Field crop: maize
Growth stage: 2
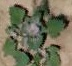
Species: chenopodium